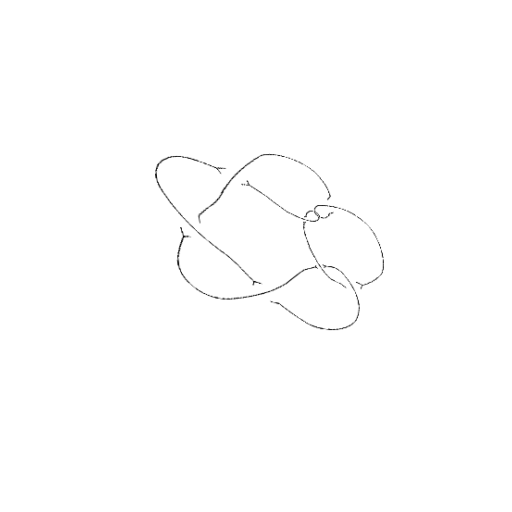
Crossing number: 9